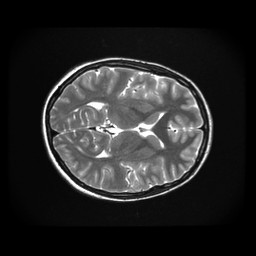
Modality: T2w
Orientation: axial
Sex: female
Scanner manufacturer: ge
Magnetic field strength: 3 T
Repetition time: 5 s
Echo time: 0.1012 s